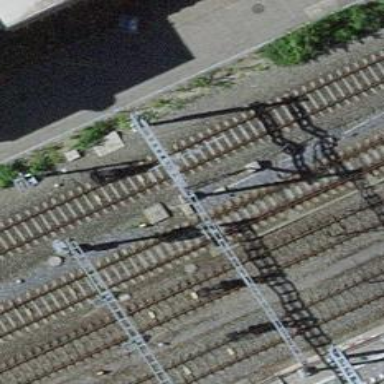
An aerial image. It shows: Railway siding with one electrified track and contact line.